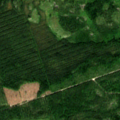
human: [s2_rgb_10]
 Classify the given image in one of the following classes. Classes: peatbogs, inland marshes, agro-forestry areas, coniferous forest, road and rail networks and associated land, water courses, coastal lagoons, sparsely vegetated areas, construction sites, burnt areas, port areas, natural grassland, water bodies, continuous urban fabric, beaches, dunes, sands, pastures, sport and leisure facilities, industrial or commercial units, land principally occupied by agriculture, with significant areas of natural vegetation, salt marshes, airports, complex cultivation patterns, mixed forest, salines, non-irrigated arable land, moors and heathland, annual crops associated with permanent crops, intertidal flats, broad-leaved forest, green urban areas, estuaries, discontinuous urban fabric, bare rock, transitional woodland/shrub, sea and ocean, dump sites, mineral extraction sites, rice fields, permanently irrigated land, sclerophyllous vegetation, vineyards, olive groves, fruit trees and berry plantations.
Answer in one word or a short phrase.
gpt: coniferous forest, transitional woodland/shrub